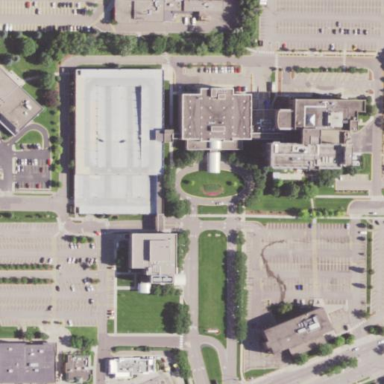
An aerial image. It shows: Healthcare facility identified as hospital.